Field crop: maize
Growth stage: 1
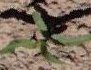
Species: maize